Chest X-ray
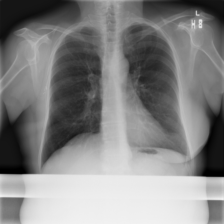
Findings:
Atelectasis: negative
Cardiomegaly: negative
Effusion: negative
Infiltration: negative
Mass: negative
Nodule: negative
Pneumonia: negative
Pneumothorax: negative
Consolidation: negative
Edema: negative
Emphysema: negative
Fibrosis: negative
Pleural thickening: negative
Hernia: negative